Field crop: maize
Growth stage: 2
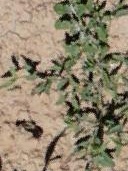
Species: atriplex